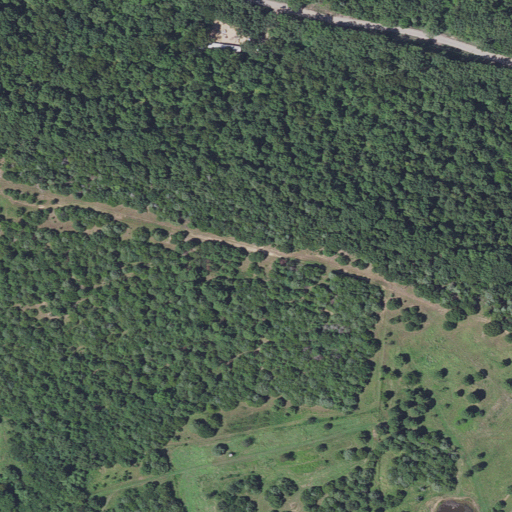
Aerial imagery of mountain in Arkansas named Brushy Mountain containing deciduous forest, evergreen forest, mixed forest, pasture, and open development